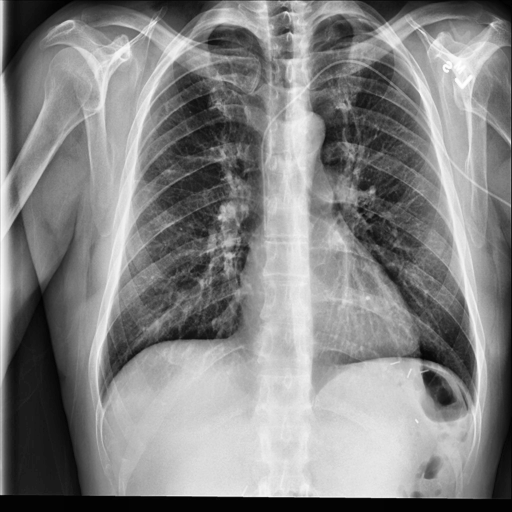
Finding: NORMAL